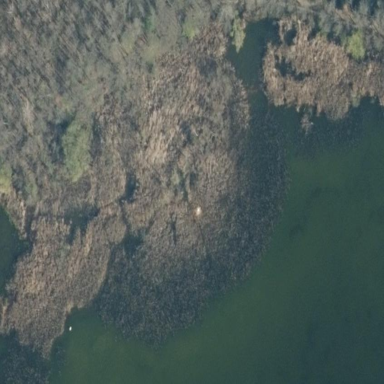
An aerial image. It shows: Swamp in wetland area.